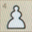
Piece: wP